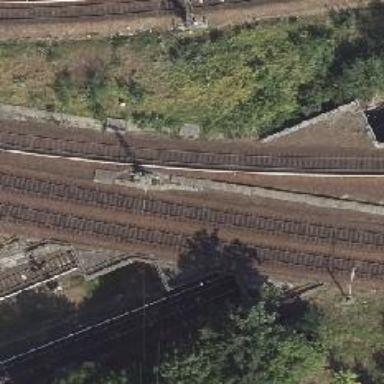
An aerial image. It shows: Bridge with electrified railway tracks featuring contact line.